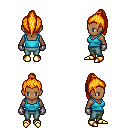
a pixel art fantasy rpg character, female body template, human, dark skin, teal pirate shirt, teal pants, light blonde long topknot hairstyle, metal gloves, gold boots, four views (front, back, left, right), 2x2 character sprite sheet, small pixel art, hard edges, no anti-aliasing